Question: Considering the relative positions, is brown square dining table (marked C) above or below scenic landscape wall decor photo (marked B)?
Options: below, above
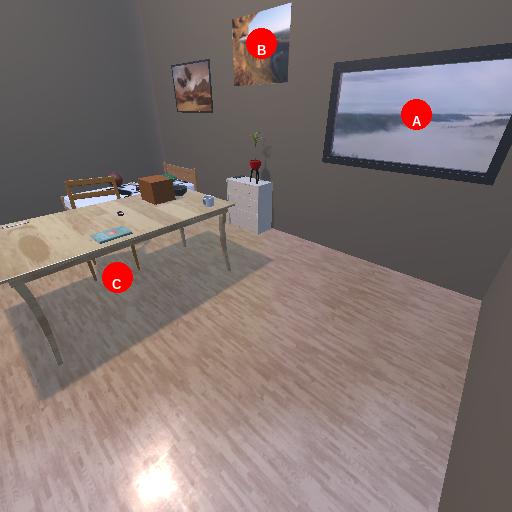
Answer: below